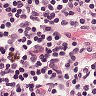
Metastatic tissue present: no